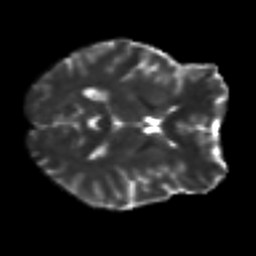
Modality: T2w
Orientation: axial
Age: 30
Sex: female
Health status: healthy
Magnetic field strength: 3 T
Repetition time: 8.4 s
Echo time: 0.0926 s